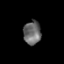
Tissue: prostate
Cell type: T cells
Senescence score: 0.3402
Nuclear area (px): 403
Mean DAPI intensity: 105.335